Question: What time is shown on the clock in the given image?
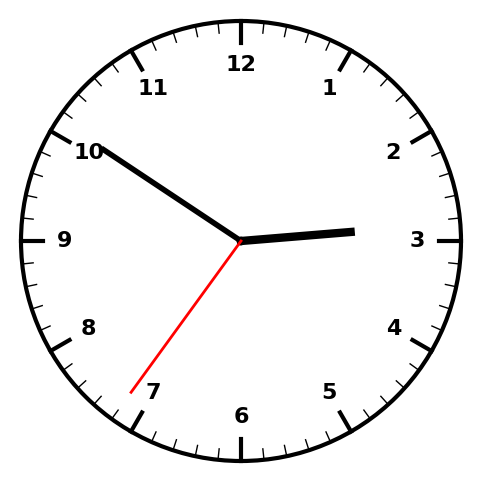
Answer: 02:50:36